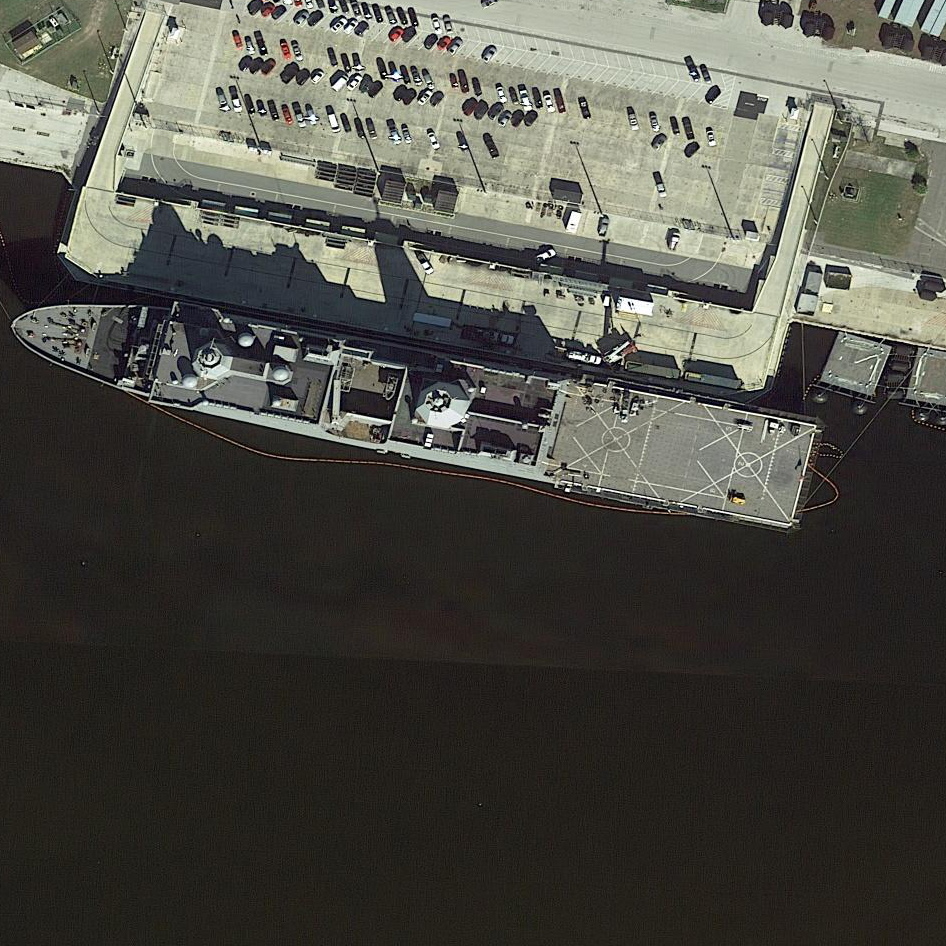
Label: San_Antonio-class_transport_dock